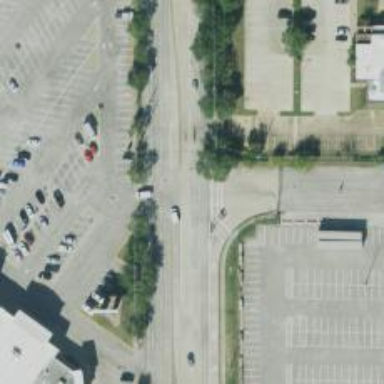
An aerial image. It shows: Secondary link road.